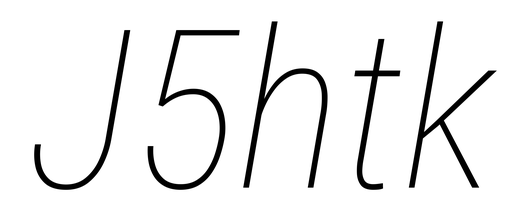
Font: Roboto-Italic_Condensed_Thin_Italic